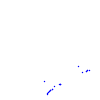
Particle: kaon